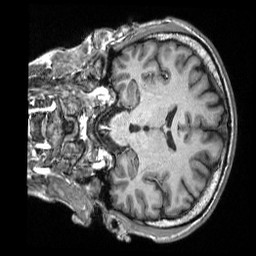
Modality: T1w
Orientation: coronal
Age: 35
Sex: male
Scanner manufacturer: siemens
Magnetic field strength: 3 T
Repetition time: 2.3 s
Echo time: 0.00298 s